Milling tool wear sample.
Tool blade image: 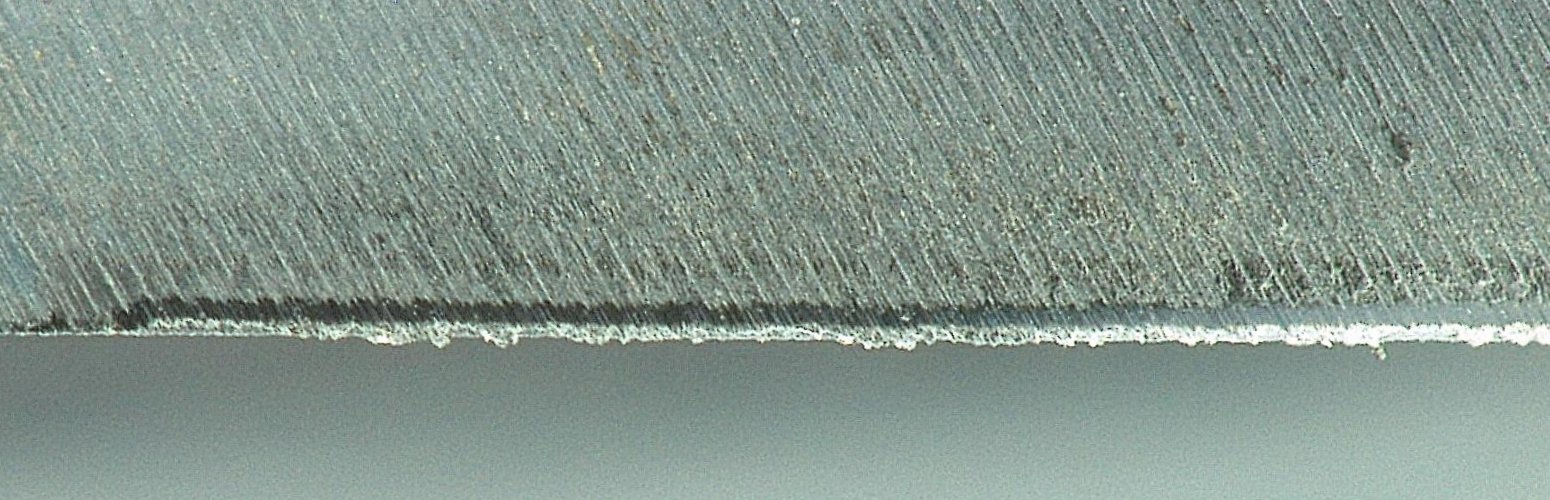
Chip image: 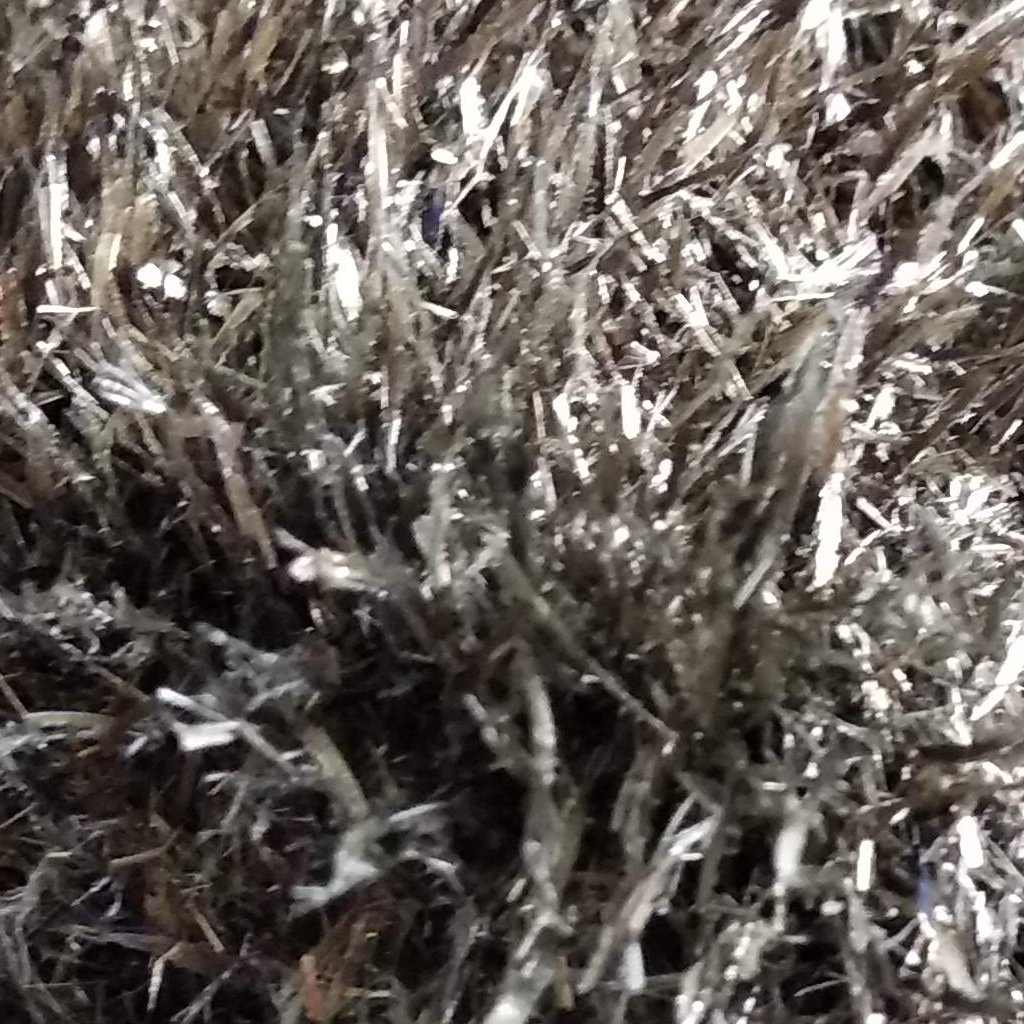
Workpiece image: 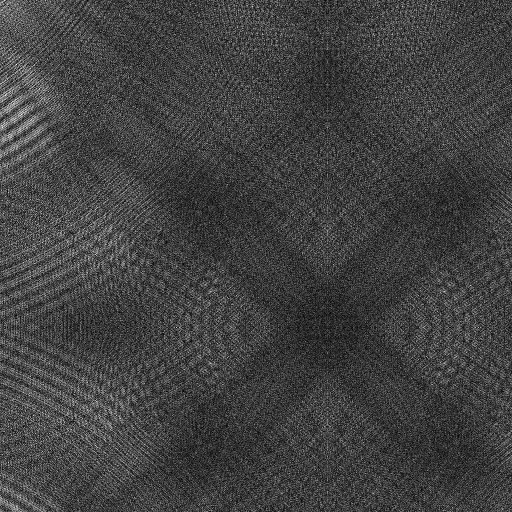
Tool wear state: sharp
Gaps: 0
Flank wear: 41.69
Overhang: 30.71
Force-signal Mel-spectrograms (X, Y, Z axes): 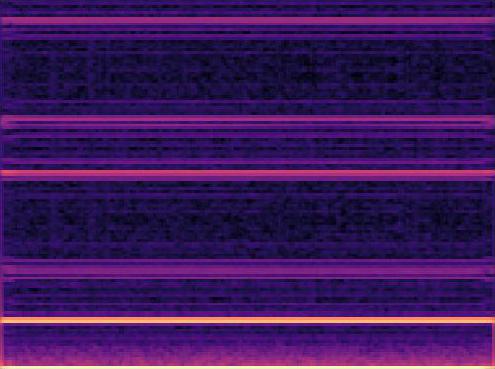 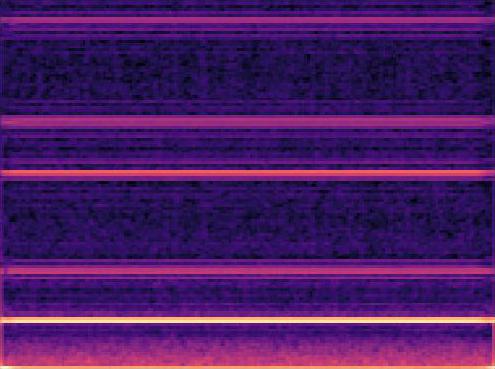 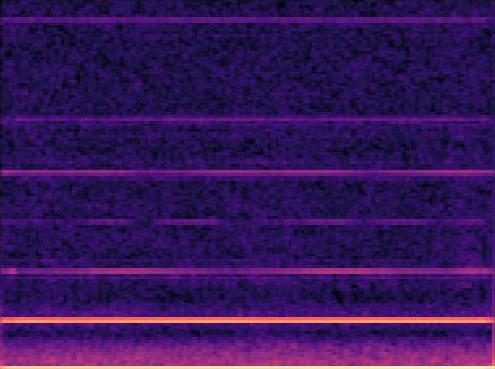
Force-signal scalograms (X, Y, Z axes): 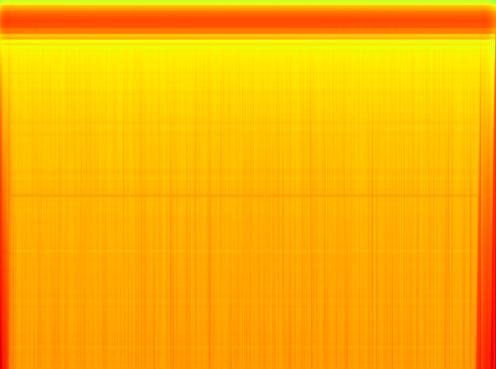 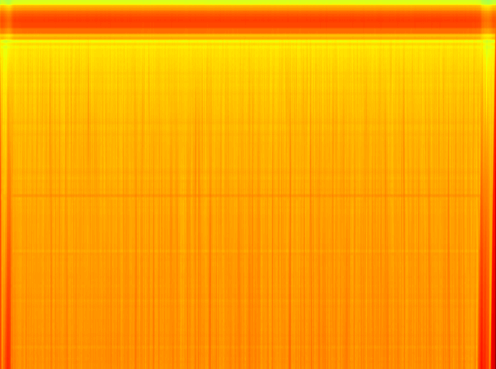 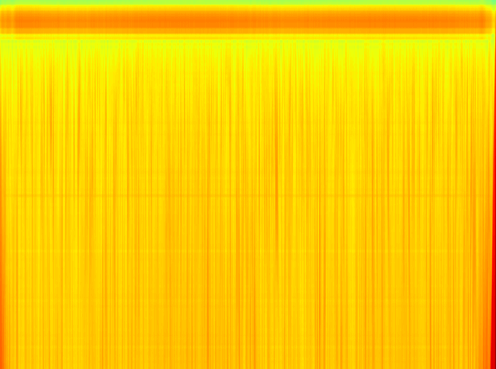
Force phase: initial_break_in_wear